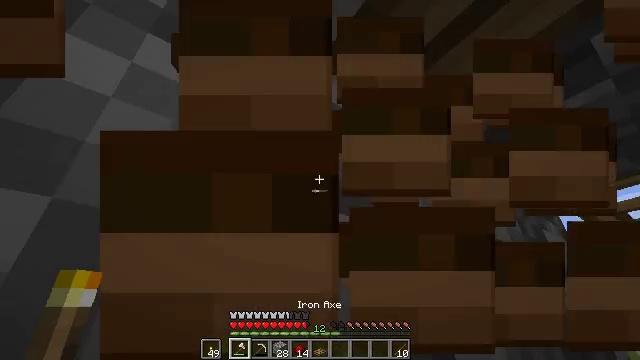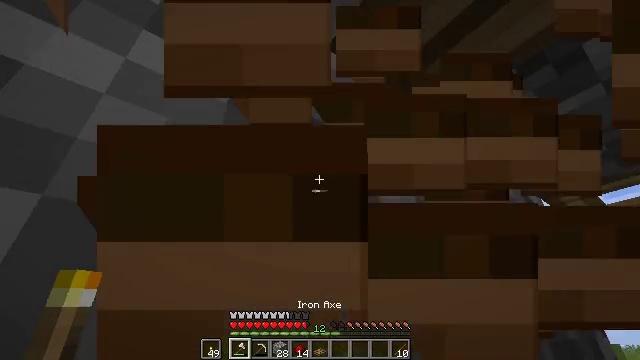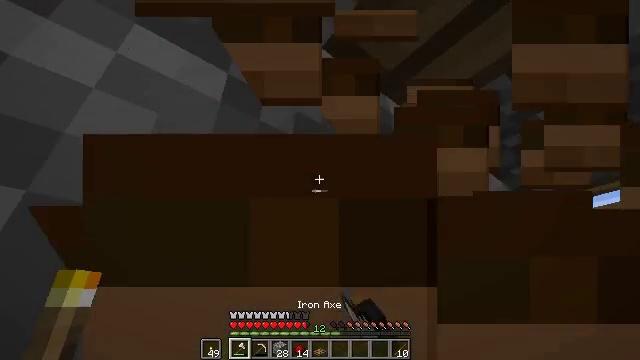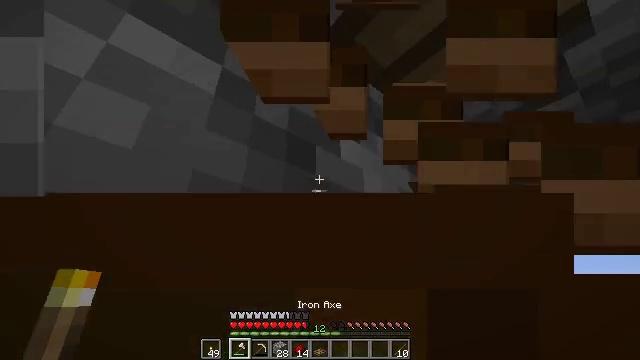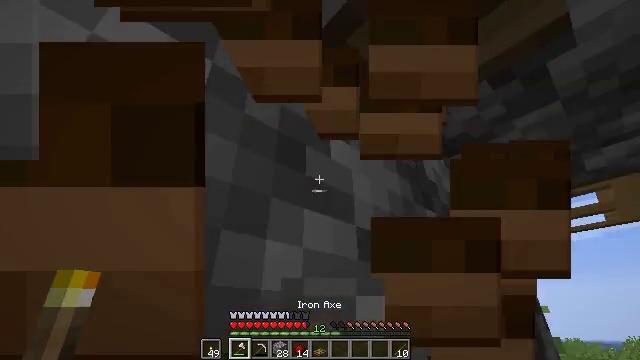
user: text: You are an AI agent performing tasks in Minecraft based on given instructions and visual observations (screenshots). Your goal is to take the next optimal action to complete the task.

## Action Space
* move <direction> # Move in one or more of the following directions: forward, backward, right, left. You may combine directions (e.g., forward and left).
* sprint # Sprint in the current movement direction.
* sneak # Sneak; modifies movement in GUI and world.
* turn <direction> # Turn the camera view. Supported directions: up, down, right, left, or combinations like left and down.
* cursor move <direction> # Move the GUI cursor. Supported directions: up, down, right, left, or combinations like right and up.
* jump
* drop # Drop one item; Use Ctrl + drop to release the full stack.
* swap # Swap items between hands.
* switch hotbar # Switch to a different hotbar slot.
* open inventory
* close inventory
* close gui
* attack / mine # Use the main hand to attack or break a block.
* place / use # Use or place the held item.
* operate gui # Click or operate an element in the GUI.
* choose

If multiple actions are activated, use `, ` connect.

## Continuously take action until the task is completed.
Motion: motion action
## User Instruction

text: Mine the composter block.
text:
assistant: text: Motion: turn right, attack / mine
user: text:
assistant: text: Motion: turn right, attack / mine
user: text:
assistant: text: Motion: turn right, attack / mine
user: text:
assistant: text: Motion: turn right, attack / mine
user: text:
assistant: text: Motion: attack / mine